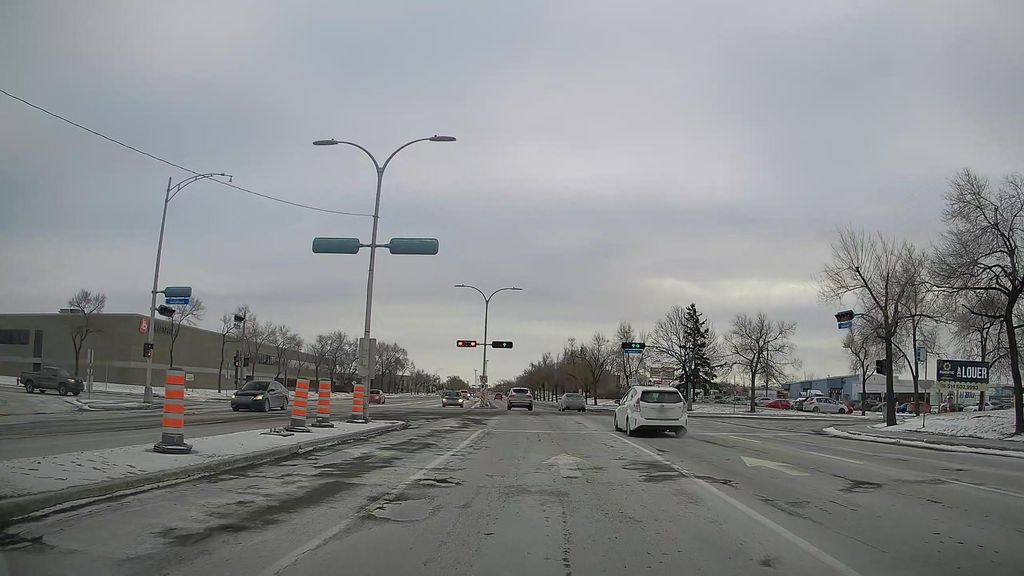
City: montreal